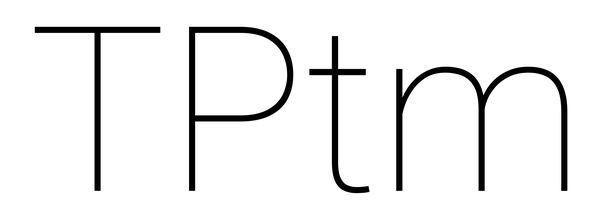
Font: Roboto_Thin